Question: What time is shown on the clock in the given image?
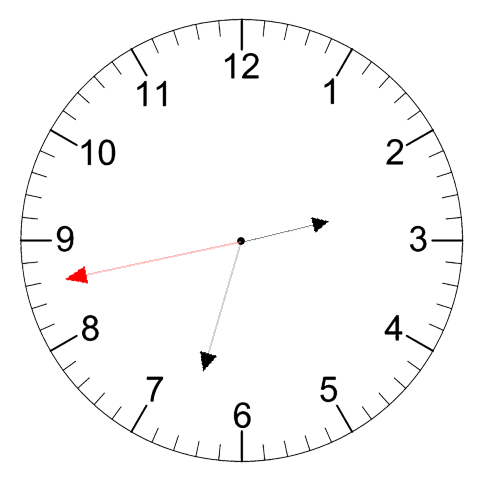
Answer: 02:32:43